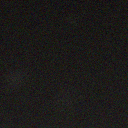
Screen state: off